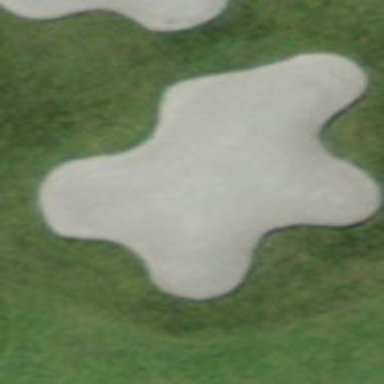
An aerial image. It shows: Golf bunker filled with natural sand.